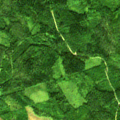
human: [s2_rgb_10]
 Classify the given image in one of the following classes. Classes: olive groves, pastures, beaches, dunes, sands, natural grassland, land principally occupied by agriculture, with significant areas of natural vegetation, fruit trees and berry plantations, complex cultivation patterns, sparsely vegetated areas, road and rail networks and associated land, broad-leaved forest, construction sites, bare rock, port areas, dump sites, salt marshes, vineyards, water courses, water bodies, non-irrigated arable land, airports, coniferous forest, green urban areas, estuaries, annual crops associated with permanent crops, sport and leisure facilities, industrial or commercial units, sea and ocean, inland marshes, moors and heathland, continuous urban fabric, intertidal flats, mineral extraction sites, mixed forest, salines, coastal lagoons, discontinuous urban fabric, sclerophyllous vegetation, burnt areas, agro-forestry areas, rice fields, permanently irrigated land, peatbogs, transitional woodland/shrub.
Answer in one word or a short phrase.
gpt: coniferous forest, mixed forest